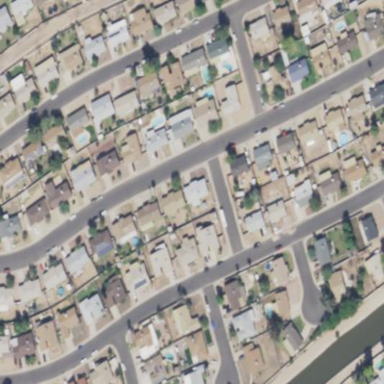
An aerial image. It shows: This residential area consists of single-family homes.